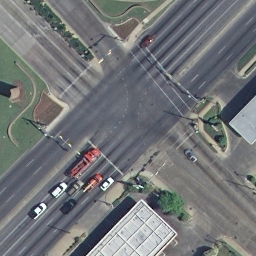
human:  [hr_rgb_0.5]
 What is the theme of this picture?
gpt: intersection

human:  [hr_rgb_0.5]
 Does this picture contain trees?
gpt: yes

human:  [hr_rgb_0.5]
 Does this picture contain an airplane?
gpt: no

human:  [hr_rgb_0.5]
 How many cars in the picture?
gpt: nine

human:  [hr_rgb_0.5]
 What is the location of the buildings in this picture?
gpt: lower right